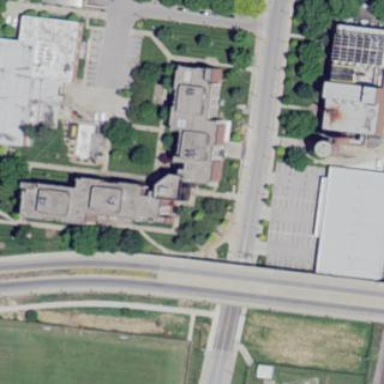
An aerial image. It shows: University building.